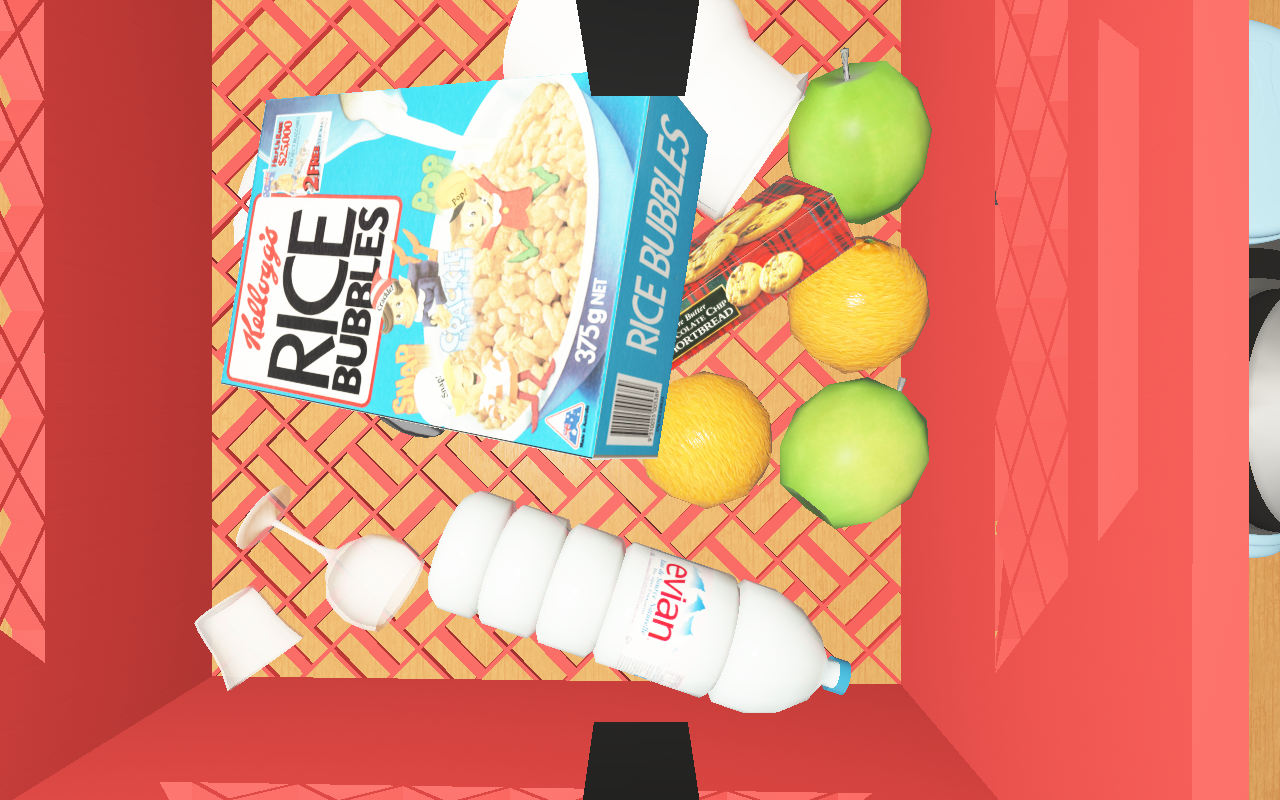
Objects in the scene:
water bottle
apple
apple
orange
orange
plate
glass
jam jar
cereal box